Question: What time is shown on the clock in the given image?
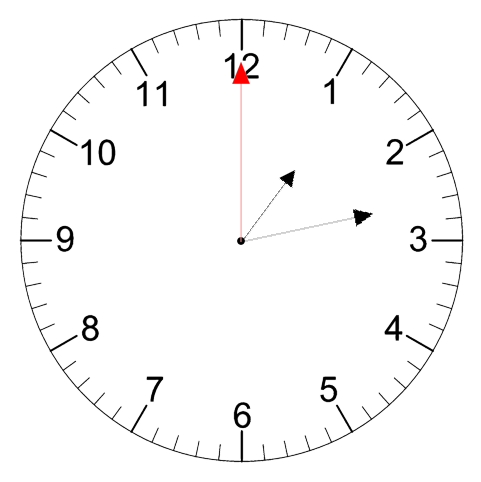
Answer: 01:13:00